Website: lowes
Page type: account-selection
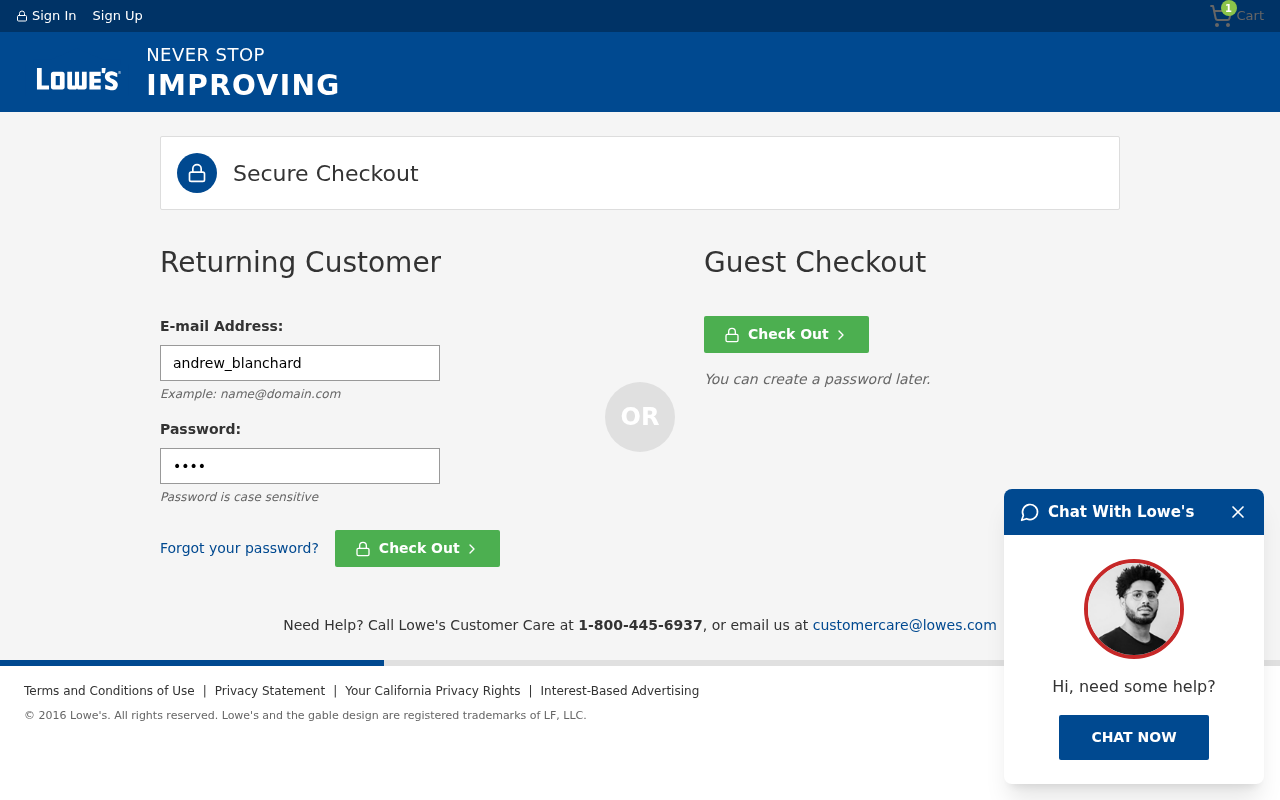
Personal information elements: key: PII_LOGIN_USERNAME
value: andrew_blanchard
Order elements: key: ORDER_NUM_ITEMS
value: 1